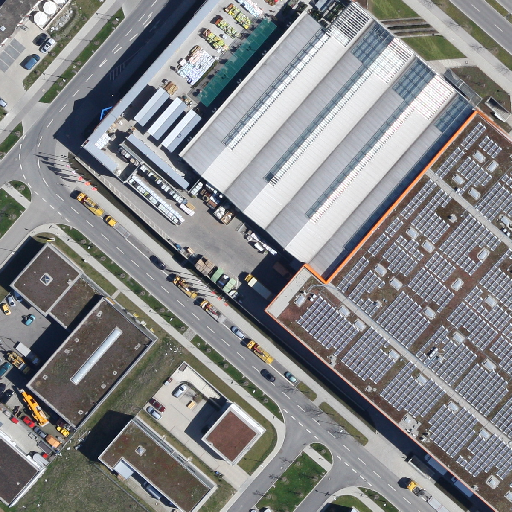
Referring expression: paved road